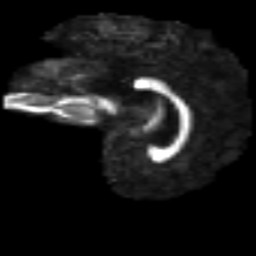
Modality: FA
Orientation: sagittal
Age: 19
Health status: ill
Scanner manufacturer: philips
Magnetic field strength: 3 T
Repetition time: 9 s
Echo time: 0.127 s